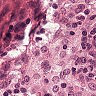
Metastatic tissue present: no